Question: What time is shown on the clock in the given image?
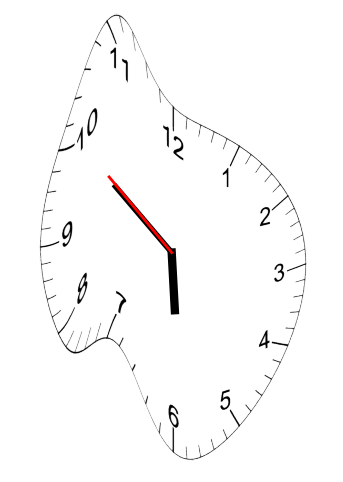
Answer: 05:50:51